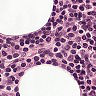
Metastatic tissue present: no